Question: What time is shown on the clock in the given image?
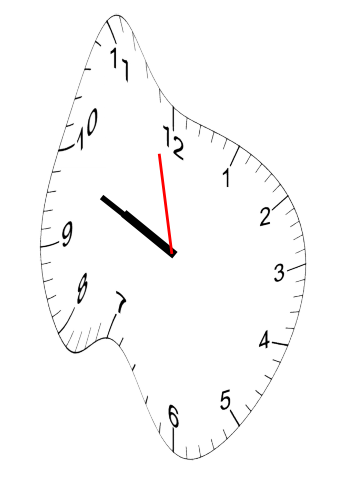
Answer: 09:48:58